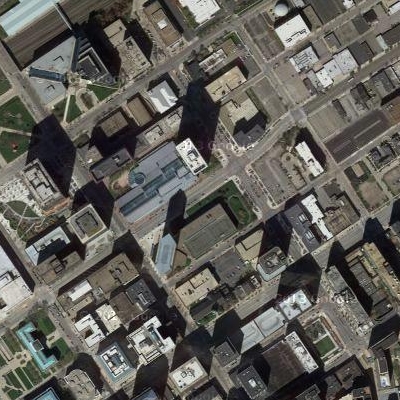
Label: cIndustry